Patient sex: F
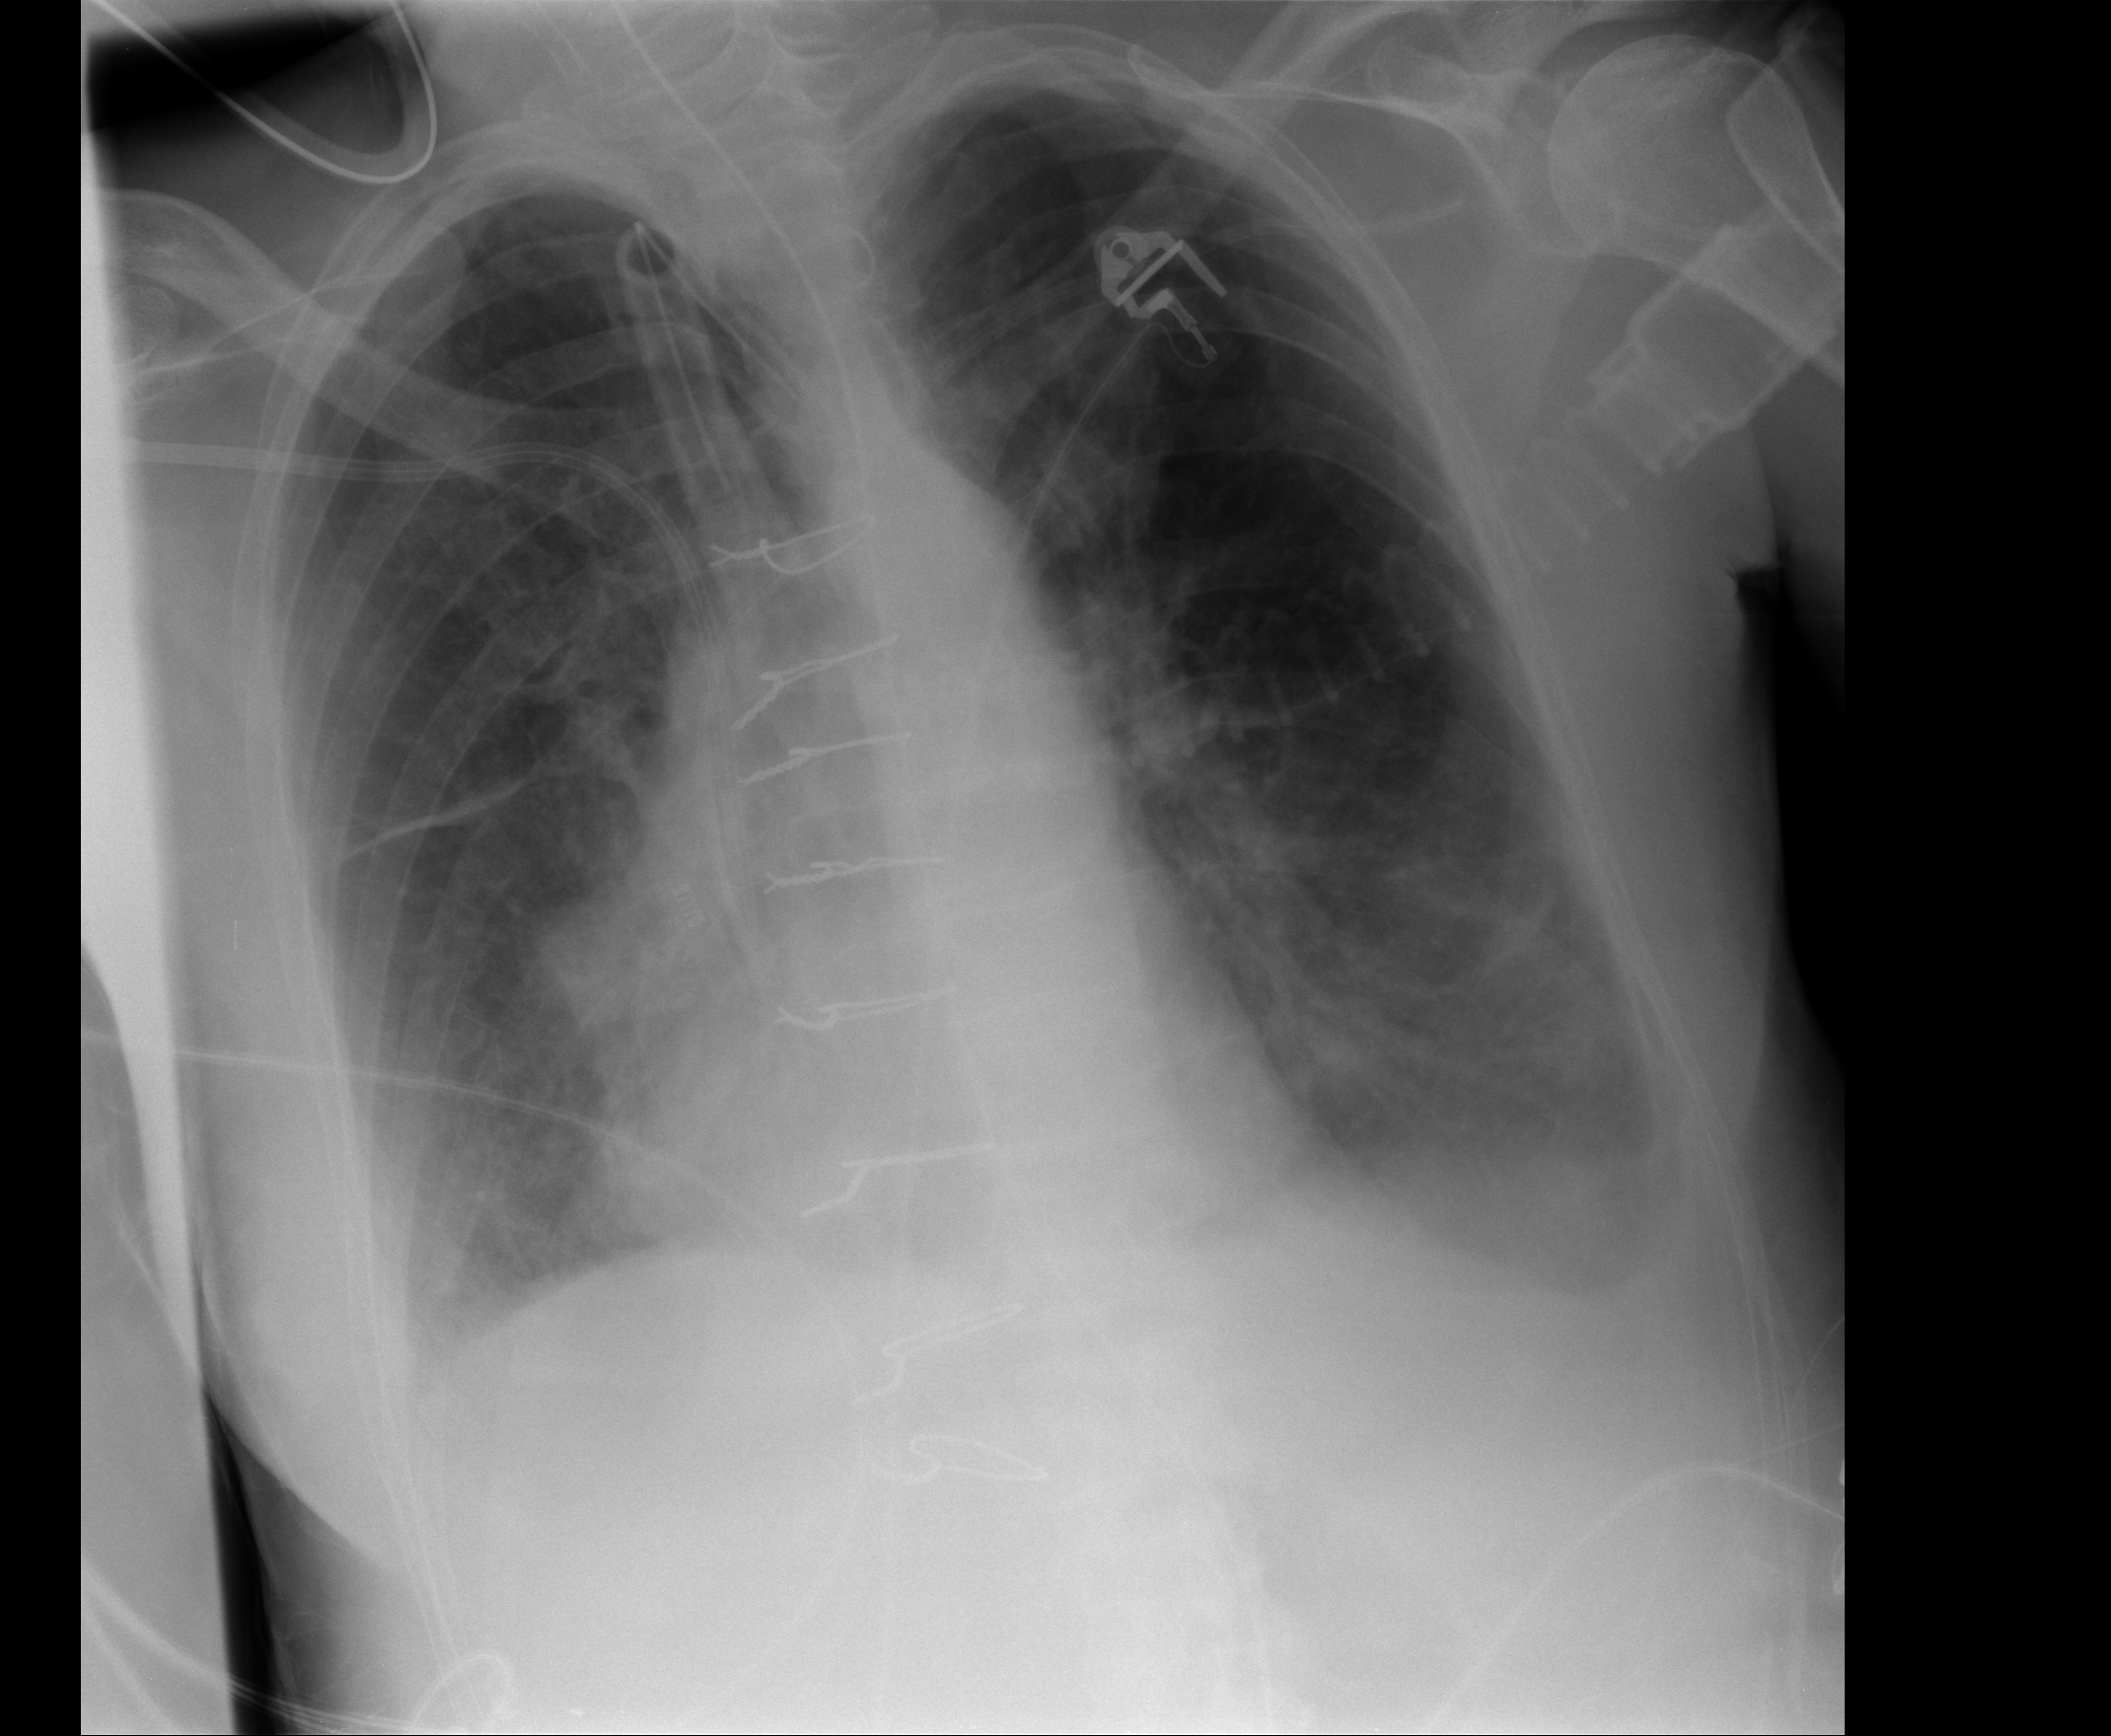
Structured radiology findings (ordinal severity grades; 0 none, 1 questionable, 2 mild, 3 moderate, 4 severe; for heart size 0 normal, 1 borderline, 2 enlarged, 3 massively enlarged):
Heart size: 0
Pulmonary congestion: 2
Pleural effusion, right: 1
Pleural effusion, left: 2
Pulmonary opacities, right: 2
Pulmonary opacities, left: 2
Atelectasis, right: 2
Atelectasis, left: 2